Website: macys
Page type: gifting
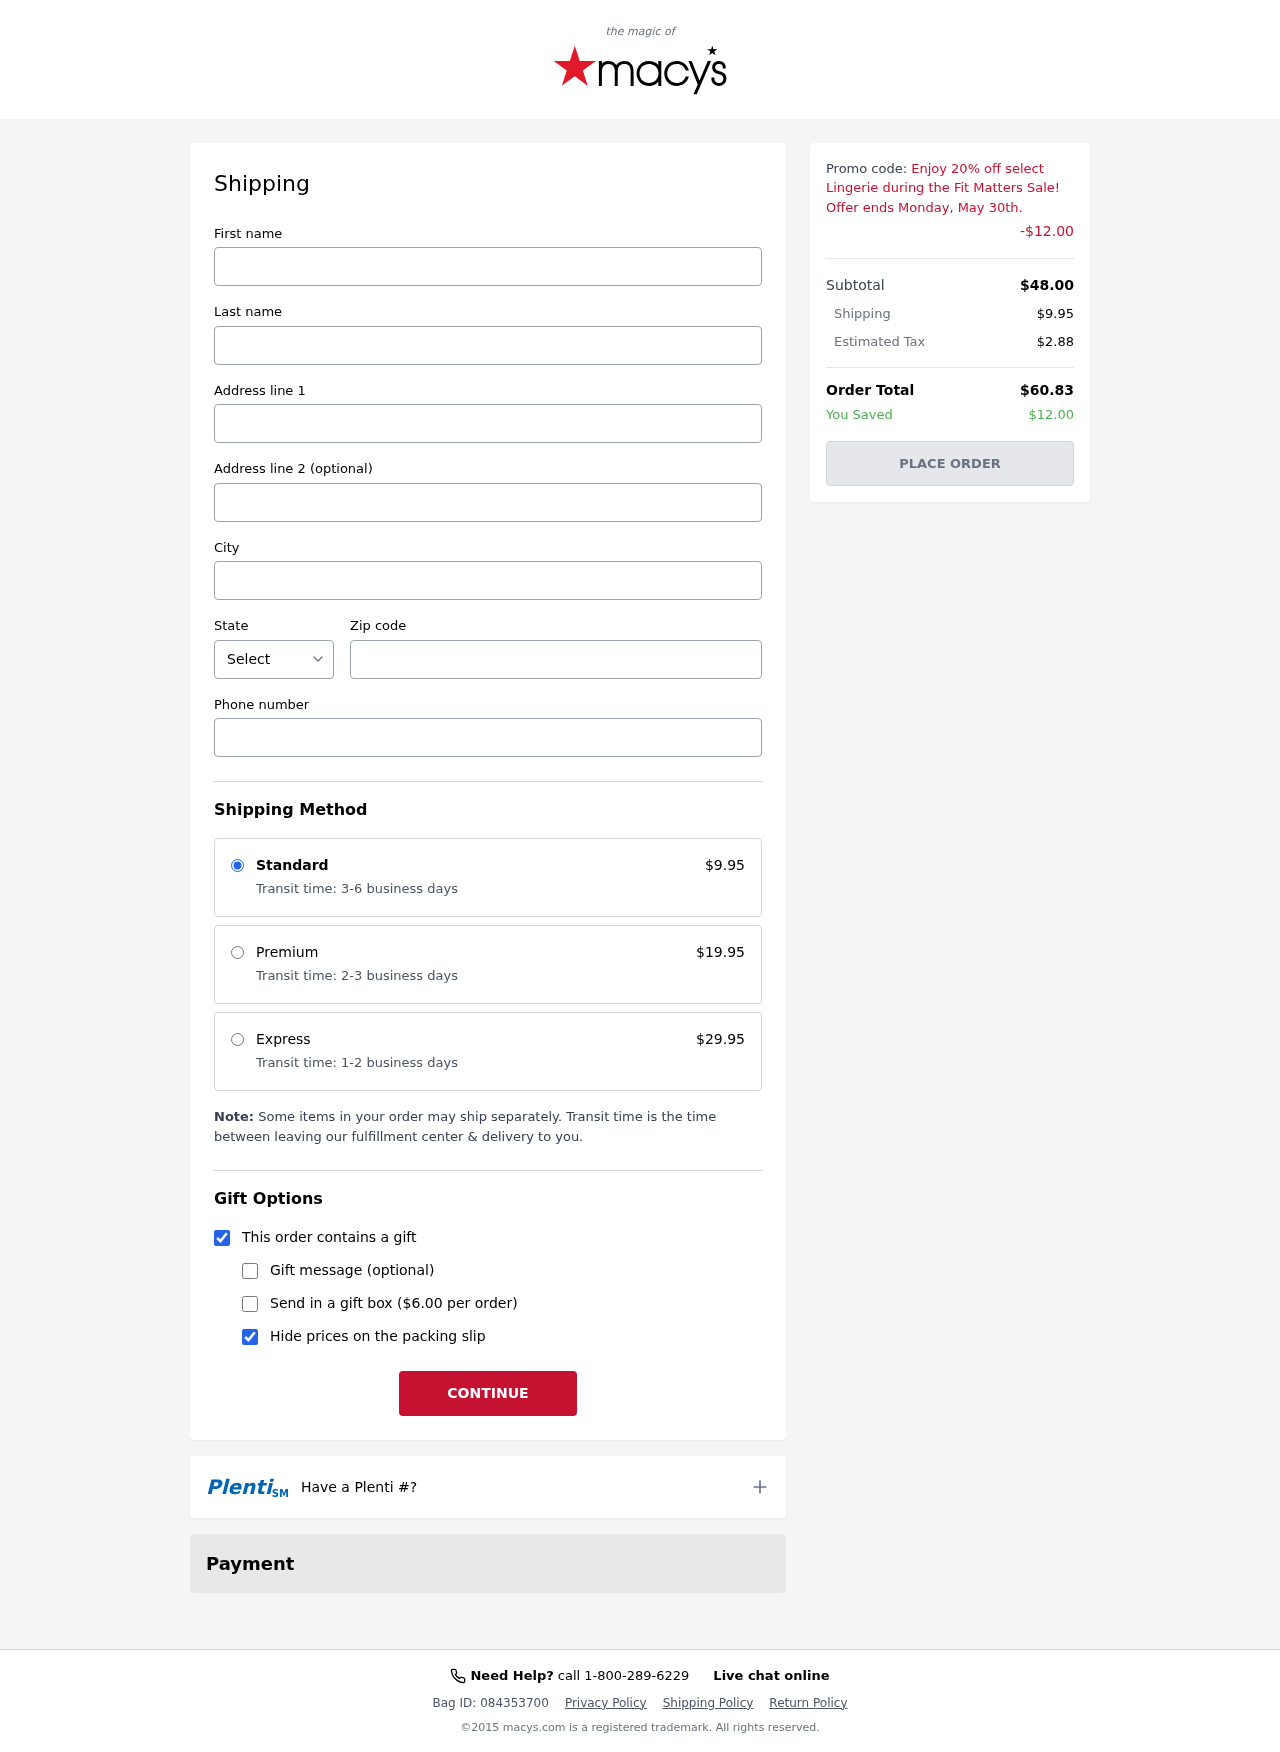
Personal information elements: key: PII_CITY
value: Martinezbury
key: PII_FIRSTNAME
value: Kyle
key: PII_LASTNAME
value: Hill
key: PII_PHONE
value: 9528695178
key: PII_POSTCODE
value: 10056
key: PII_STATE_ABBR
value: NY
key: PII_STREET
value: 020 Weber Locks
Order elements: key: ORDER_SHIPPING_COST
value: $9.95
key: ORDER_DISCOUNT
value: -$12.00
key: ORDER_SUBTOTAL
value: $48.00
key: ORDER_TAX
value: $2.88
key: ORDER_TOTAL
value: $60.83
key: ORDER_SAVINGS
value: $12.00